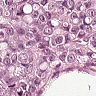
Metastatic tissue present: yes